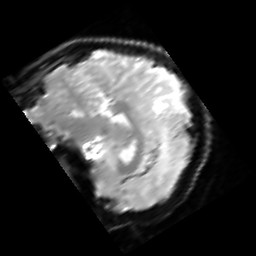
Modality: inplaneT2
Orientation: sagittal
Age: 20
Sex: female
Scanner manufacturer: siemens
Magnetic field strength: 3 T
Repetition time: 5 s
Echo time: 0.034 s